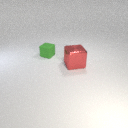
large red metal cube to the right of small green rubber cube